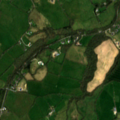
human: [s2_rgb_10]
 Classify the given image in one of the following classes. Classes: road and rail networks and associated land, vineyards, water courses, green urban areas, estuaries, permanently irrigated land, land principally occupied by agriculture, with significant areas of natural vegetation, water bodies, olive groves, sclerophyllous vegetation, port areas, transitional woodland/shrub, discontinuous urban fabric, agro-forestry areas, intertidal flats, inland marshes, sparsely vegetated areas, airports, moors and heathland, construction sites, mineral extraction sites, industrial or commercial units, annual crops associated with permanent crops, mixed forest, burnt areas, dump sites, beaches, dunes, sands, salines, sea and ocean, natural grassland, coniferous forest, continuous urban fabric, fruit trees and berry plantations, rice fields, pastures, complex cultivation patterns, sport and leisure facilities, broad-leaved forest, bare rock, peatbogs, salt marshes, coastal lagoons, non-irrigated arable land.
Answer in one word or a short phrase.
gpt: discontinuous urban fabric, pastures